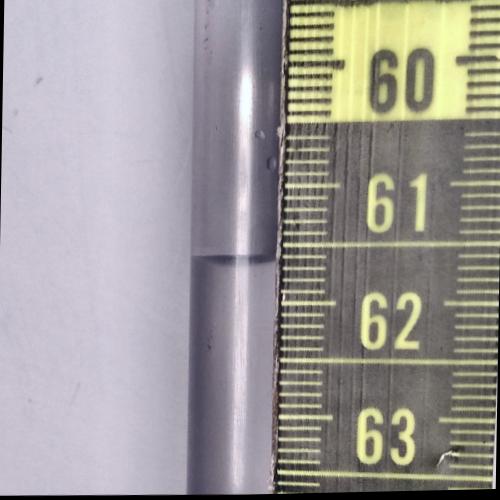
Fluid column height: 61.6 cm